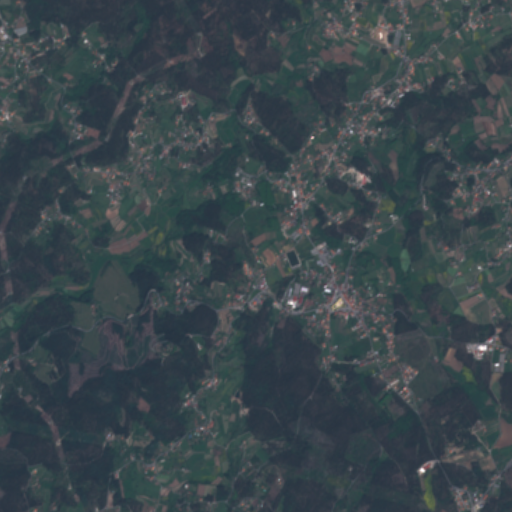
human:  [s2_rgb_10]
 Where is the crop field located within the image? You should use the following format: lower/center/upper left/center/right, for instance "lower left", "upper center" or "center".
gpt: The crop field is located in the lower left of the image.
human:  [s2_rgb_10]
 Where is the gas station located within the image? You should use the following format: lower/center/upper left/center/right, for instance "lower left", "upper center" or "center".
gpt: The gas station is located in the center of the image.
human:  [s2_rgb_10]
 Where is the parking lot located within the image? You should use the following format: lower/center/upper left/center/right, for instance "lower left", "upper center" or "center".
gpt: The parking lot is located in the center right of the image.
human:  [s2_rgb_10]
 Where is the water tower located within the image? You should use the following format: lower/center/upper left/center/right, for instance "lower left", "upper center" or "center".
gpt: The water tower is located in the lower left of the image.
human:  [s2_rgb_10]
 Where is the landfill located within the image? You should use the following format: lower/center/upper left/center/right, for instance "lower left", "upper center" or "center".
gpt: There is no landfill in the image.